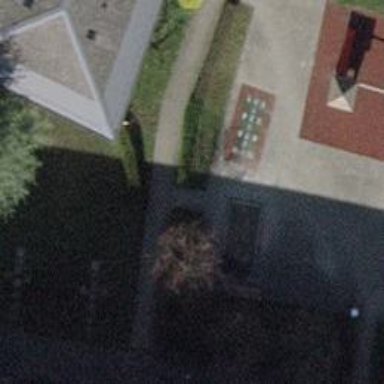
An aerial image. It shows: Sandpit at the playground.